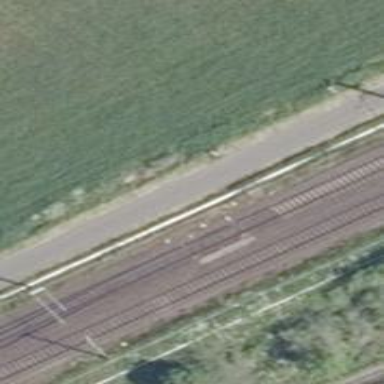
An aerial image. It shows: Railway switch with the turnout side on the left.